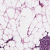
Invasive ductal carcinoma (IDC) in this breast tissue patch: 1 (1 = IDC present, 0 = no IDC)